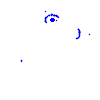
Particle: proton